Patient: sex F, age 54
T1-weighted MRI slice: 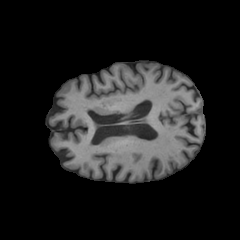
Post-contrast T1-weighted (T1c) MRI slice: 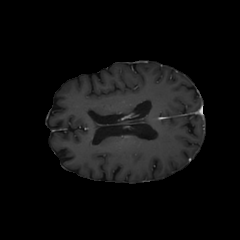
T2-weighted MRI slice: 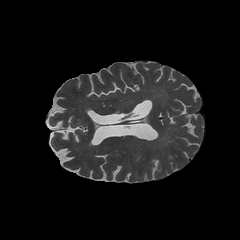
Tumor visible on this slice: no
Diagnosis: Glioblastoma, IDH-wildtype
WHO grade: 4